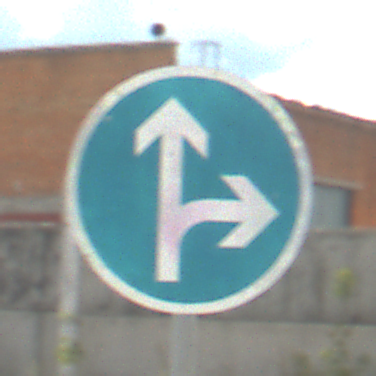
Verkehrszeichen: VorgeschriebeneFahrtrichtungGeradeausOderRechts
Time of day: Midday
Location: Outdoor (Suburban)
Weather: PartlyCloudy
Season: Summer
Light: Natural